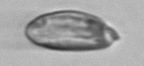
Label: Katodinium_or_Torodinium